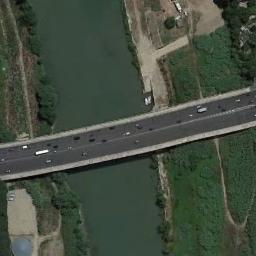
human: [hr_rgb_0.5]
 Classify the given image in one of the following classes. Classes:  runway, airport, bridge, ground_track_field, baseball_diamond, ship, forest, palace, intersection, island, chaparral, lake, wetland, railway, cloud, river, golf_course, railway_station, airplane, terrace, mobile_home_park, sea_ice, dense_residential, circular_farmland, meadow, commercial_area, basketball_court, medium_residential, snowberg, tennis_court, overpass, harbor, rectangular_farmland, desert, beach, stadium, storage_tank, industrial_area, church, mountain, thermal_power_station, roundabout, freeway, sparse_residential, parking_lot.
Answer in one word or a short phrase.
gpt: bridge